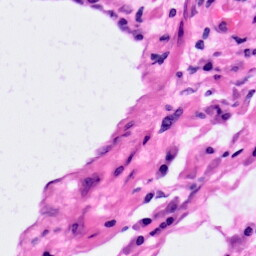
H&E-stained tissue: Pancreatic